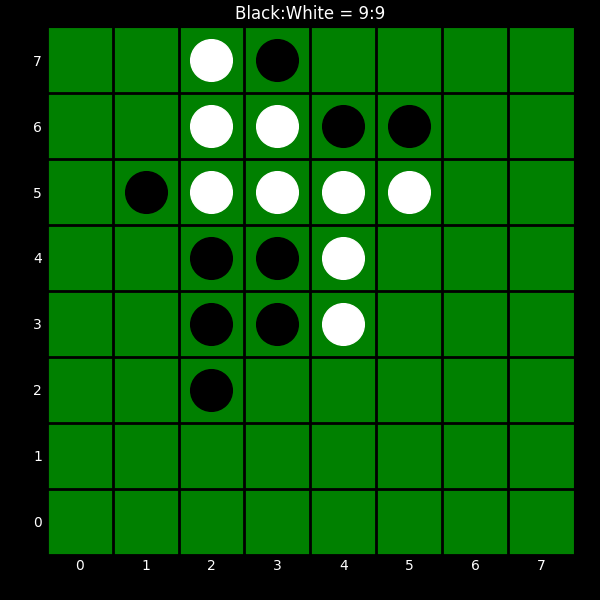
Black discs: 9
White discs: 9